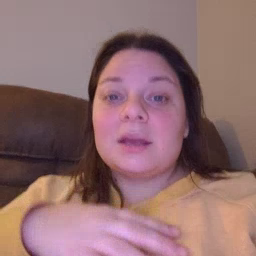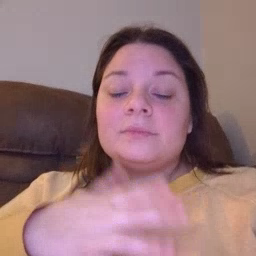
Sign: grass